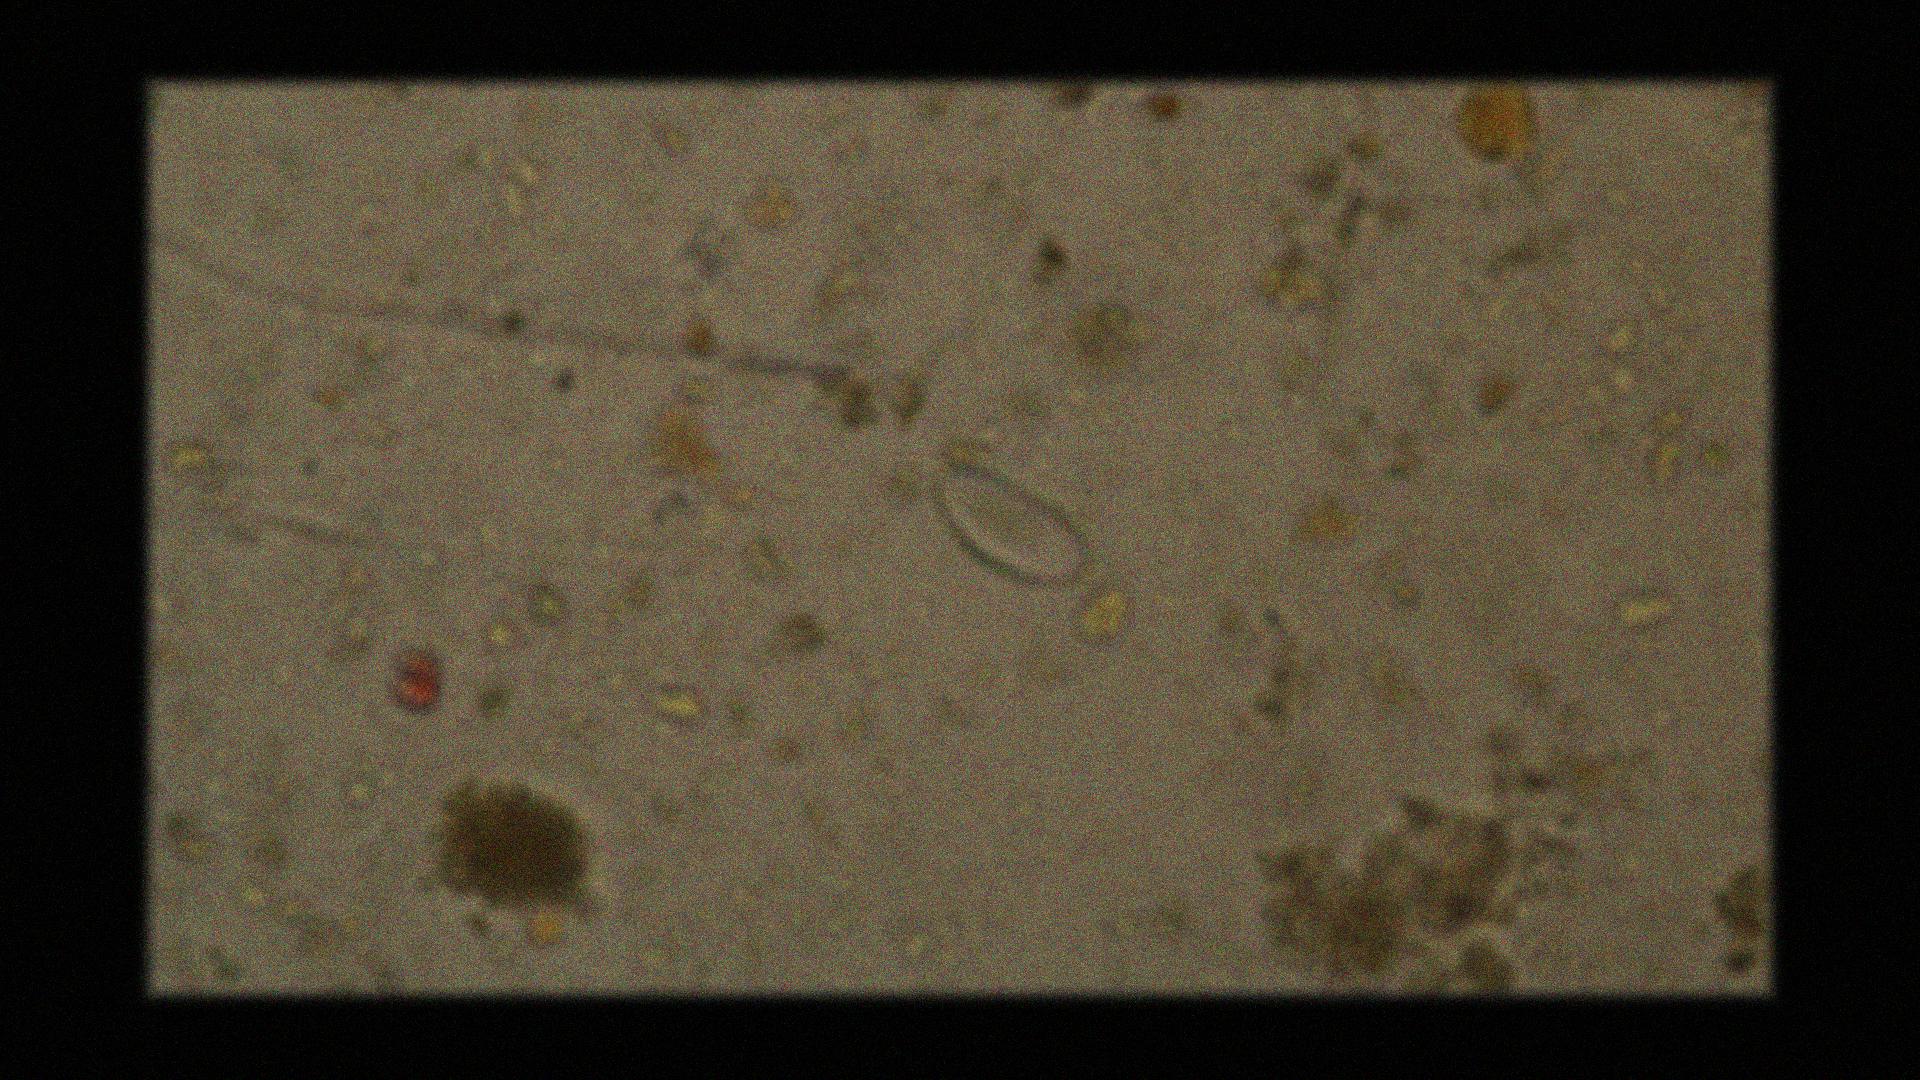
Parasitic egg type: Enterobius vermicularis